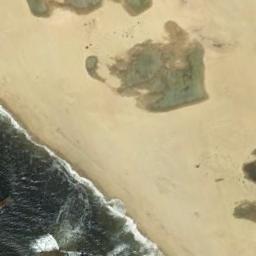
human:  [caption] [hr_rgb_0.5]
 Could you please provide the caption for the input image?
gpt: There were fine waves along the beach .

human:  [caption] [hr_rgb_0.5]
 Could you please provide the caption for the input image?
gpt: The beach with khaki sand and some gathered green plants on the beach .

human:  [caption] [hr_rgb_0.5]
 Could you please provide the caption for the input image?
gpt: The cerulean sea and sandy beaches with vegetation .

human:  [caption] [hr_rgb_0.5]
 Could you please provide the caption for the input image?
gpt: The beach is composed of dark green seawater and a coast with sparse green plants .

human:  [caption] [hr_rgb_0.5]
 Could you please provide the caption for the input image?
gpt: There is a beach near the sea .